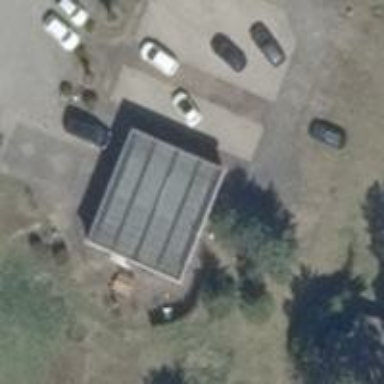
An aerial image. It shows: Car shop.